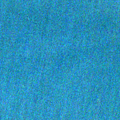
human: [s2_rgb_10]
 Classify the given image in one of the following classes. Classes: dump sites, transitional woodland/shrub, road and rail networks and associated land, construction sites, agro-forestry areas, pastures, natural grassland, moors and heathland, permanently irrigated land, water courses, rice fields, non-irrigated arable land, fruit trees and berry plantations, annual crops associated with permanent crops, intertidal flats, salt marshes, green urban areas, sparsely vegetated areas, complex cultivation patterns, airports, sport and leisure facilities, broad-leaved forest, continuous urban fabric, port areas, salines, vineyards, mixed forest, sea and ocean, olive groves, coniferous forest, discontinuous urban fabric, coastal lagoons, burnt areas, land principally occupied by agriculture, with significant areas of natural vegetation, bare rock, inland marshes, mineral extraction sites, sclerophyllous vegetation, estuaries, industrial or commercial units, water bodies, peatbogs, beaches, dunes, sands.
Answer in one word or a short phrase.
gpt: sea and ocean